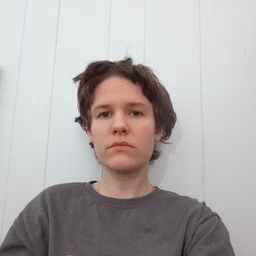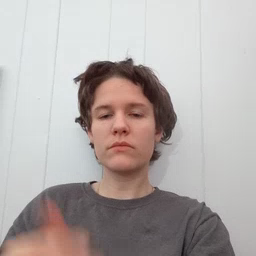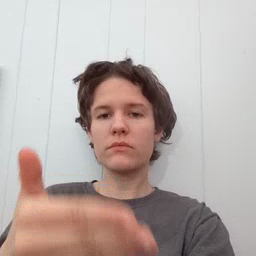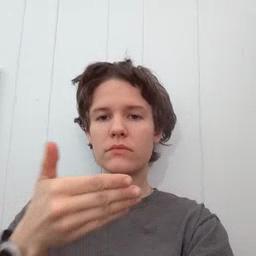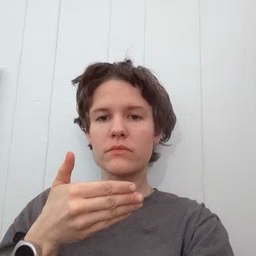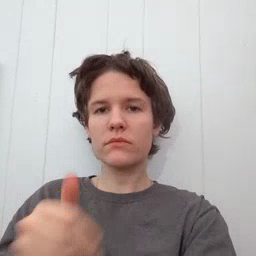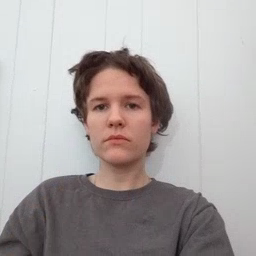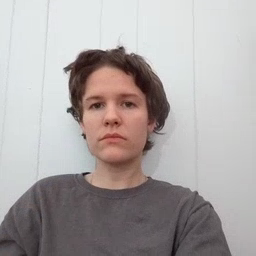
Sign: before